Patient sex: M
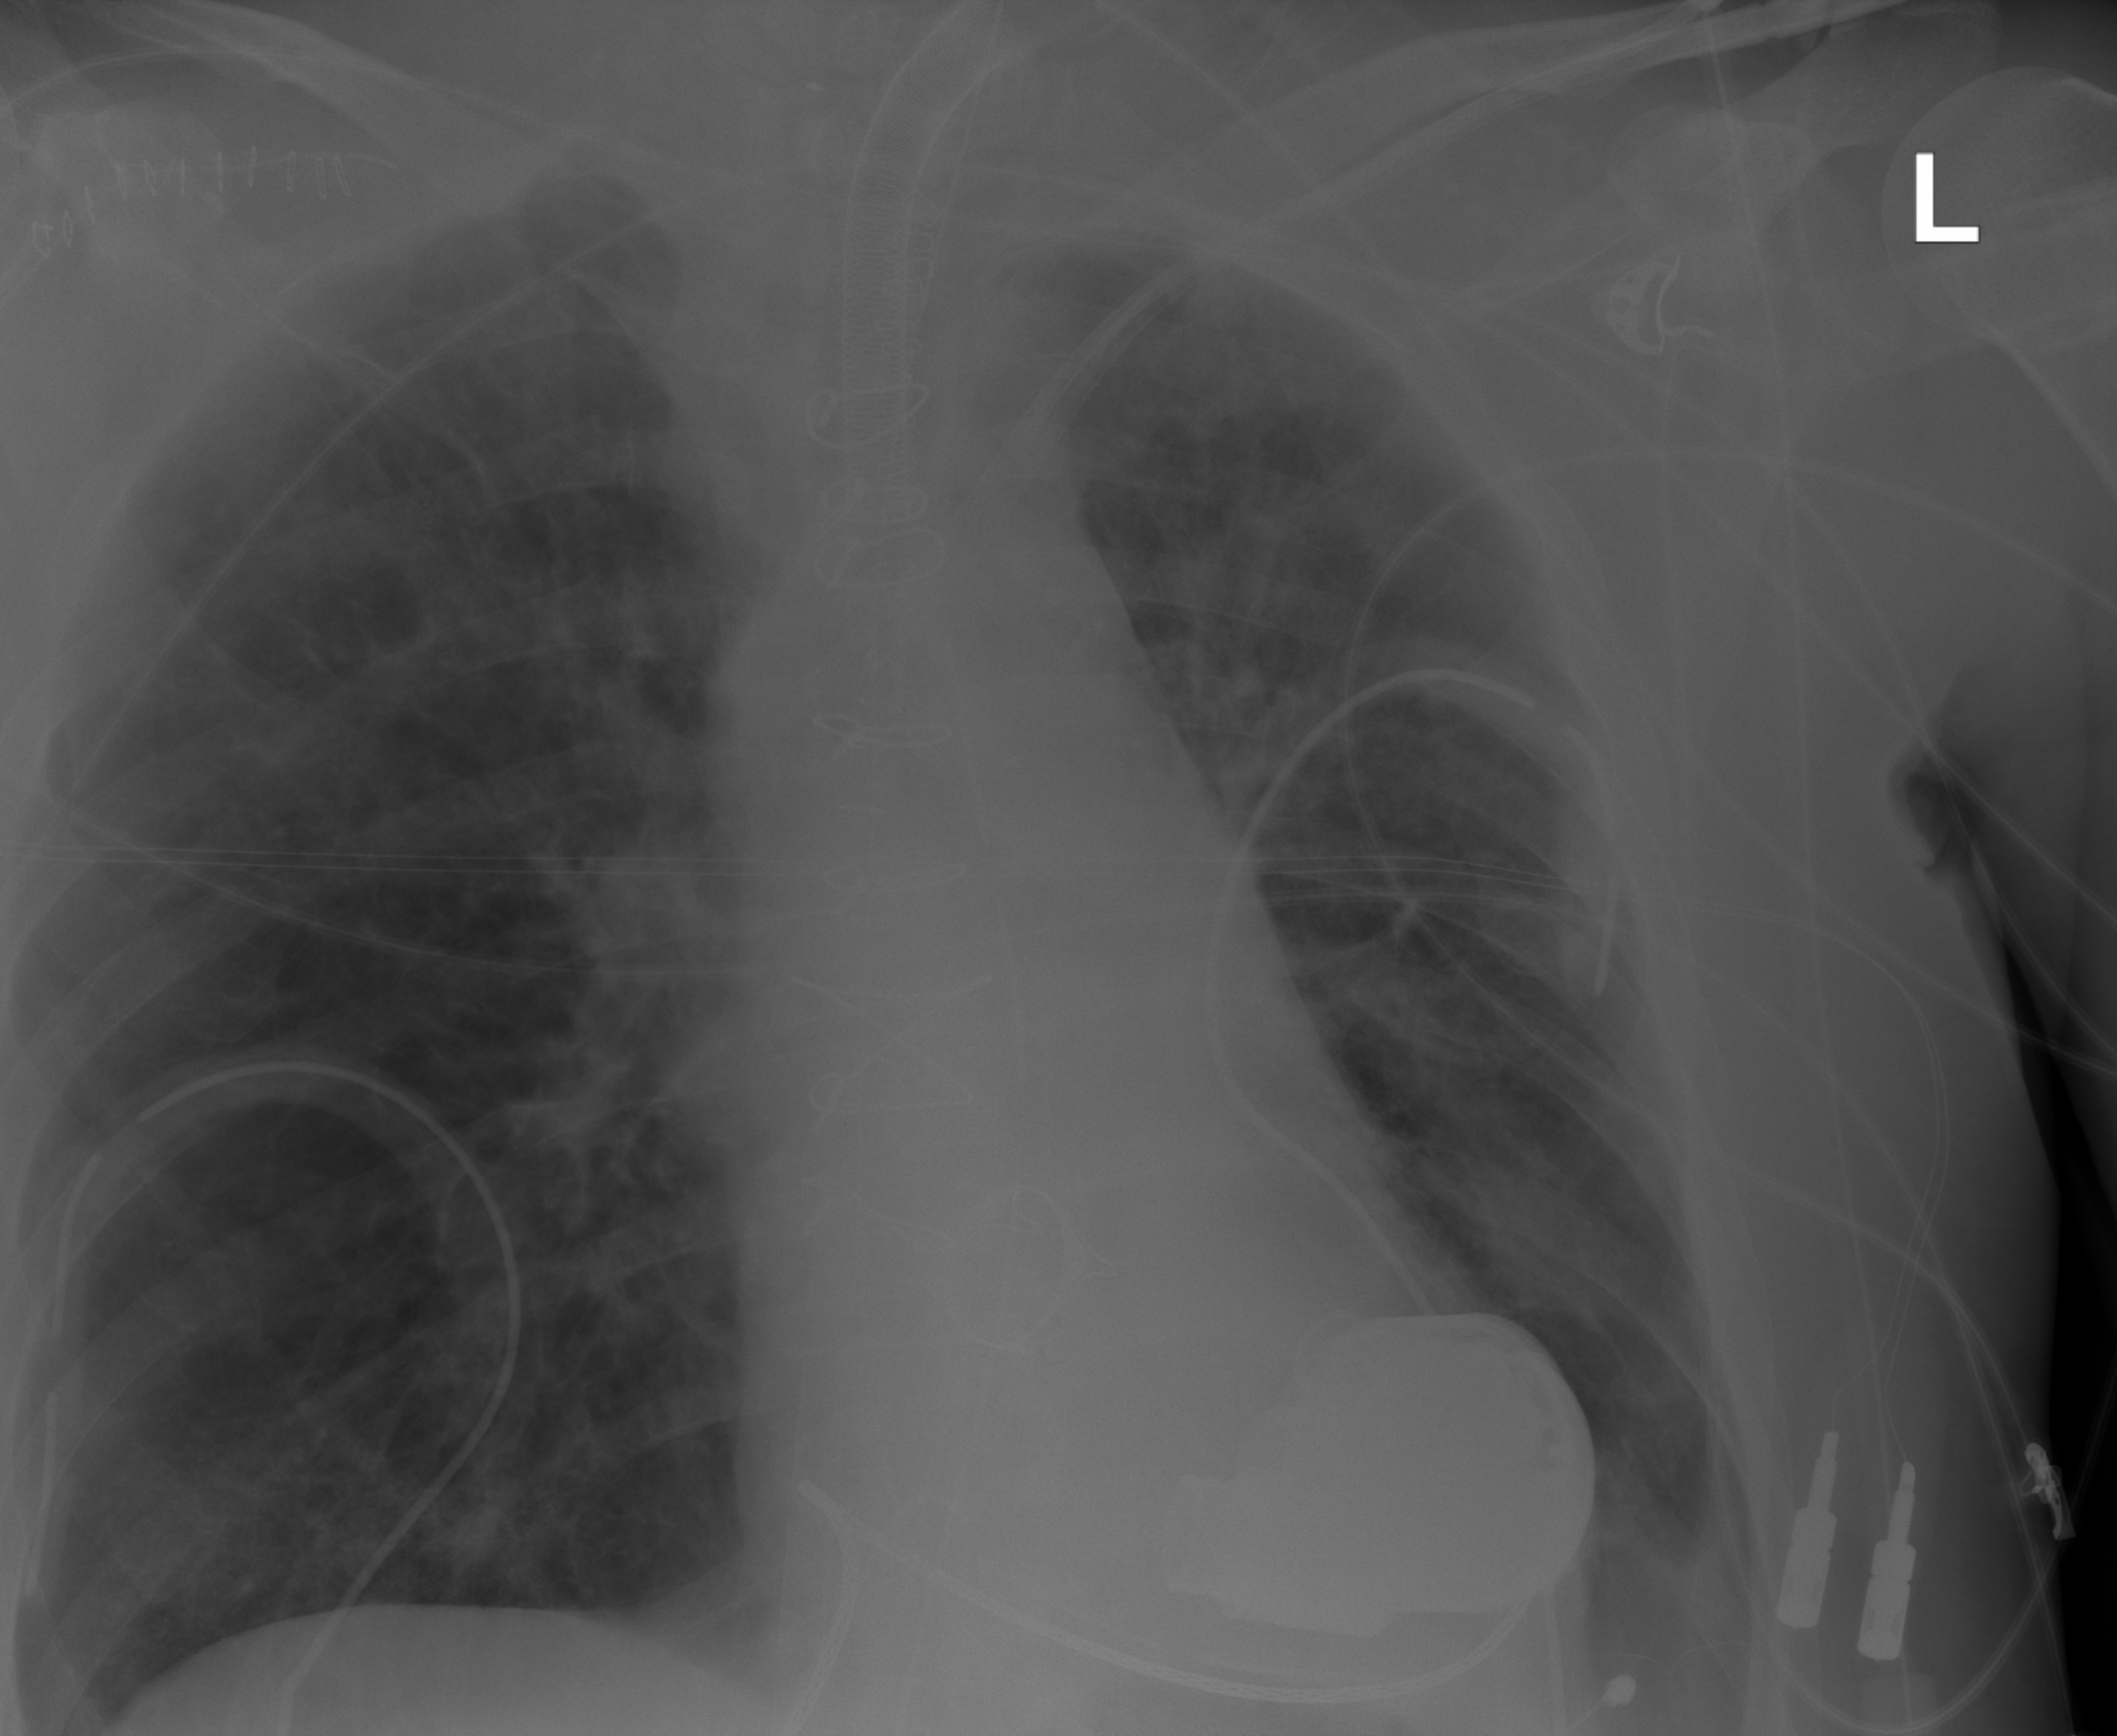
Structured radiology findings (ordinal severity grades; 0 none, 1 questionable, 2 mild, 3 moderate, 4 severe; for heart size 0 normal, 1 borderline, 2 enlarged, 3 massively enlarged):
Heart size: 0
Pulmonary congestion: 0
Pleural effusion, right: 0
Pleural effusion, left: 1
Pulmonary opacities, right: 0
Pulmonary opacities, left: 0
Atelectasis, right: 0
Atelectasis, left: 2